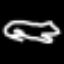
Label: frog